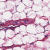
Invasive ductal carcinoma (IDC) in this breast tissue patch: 0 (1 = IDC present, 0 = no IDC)